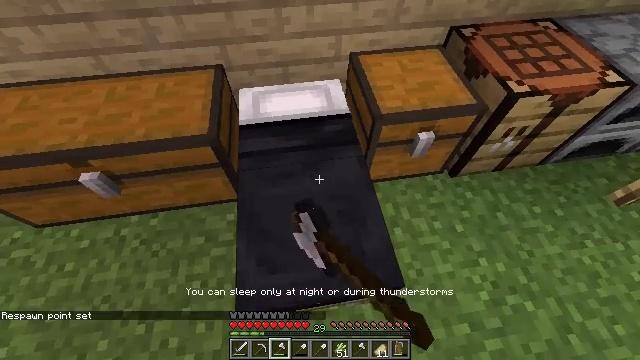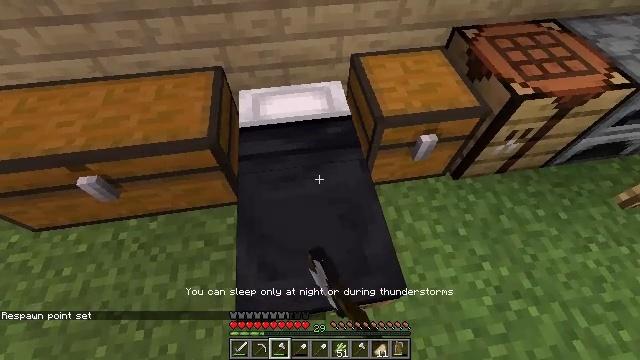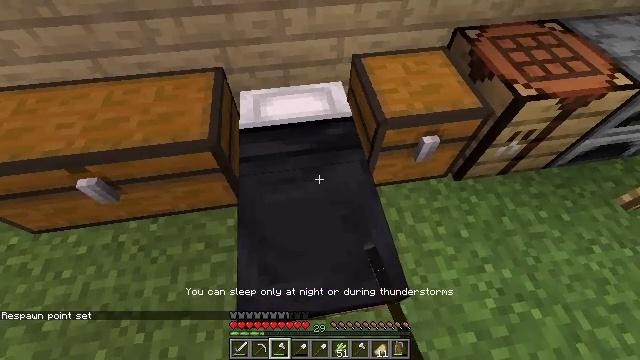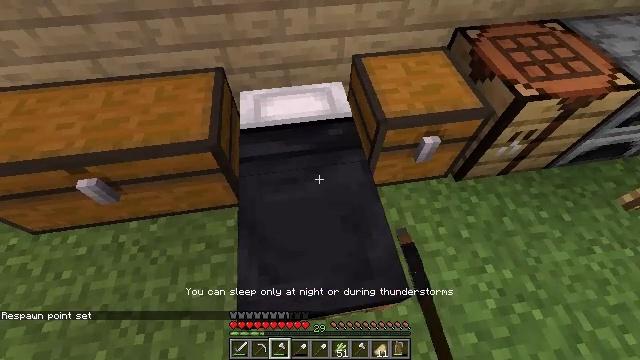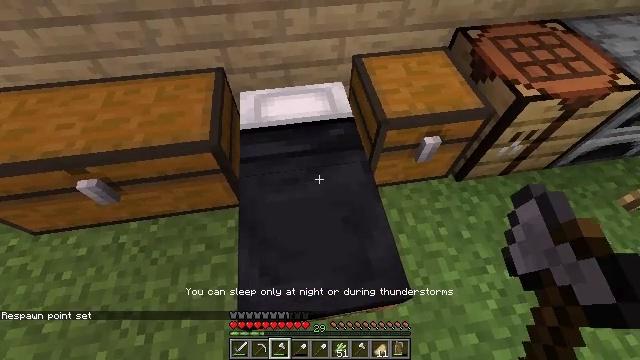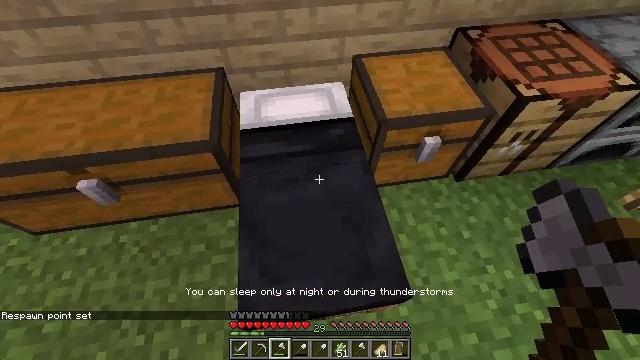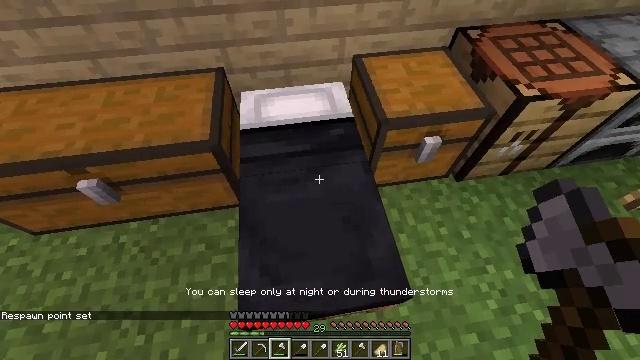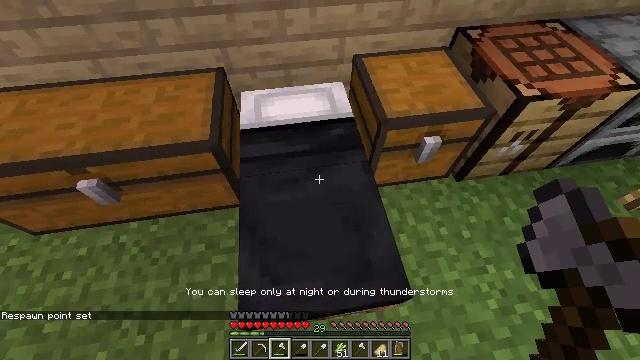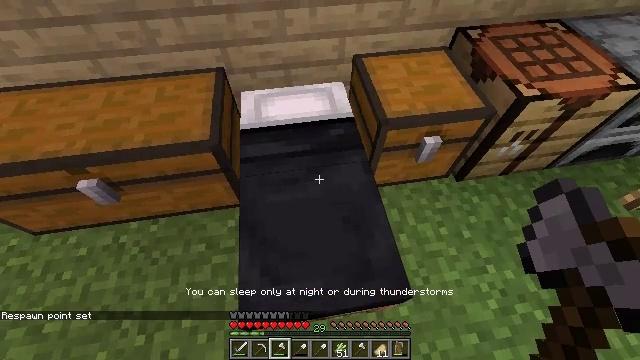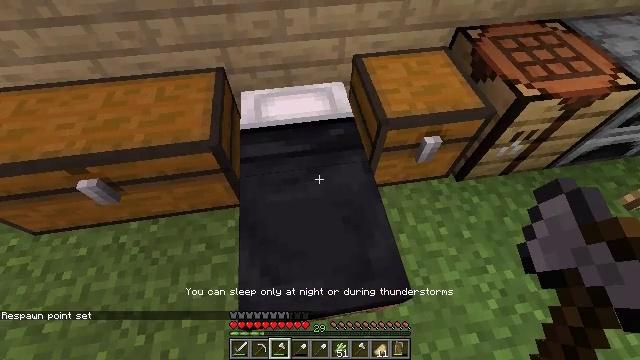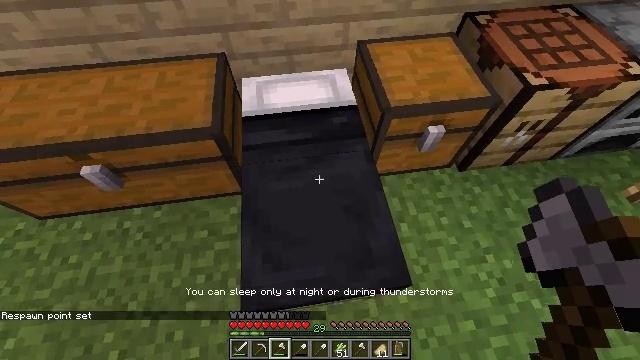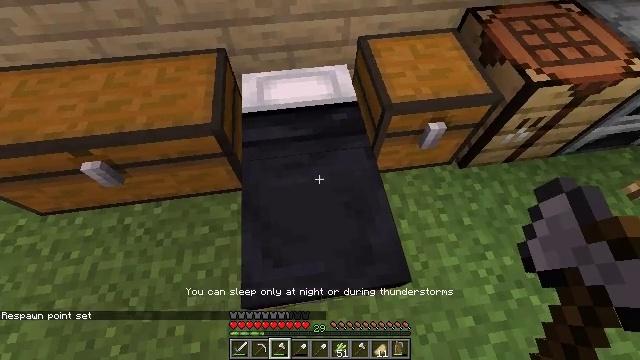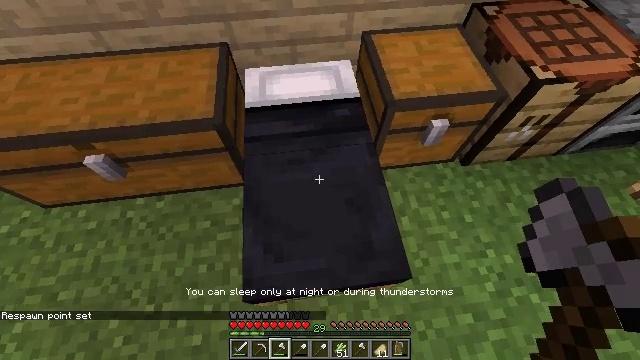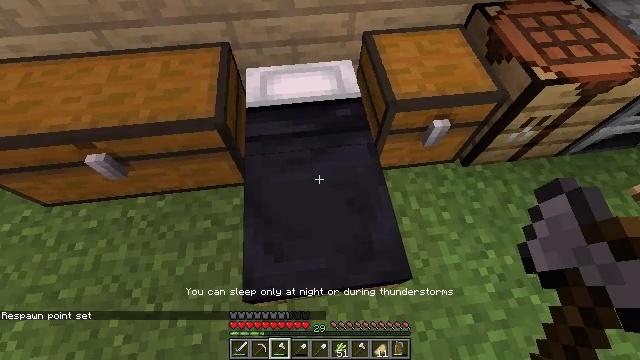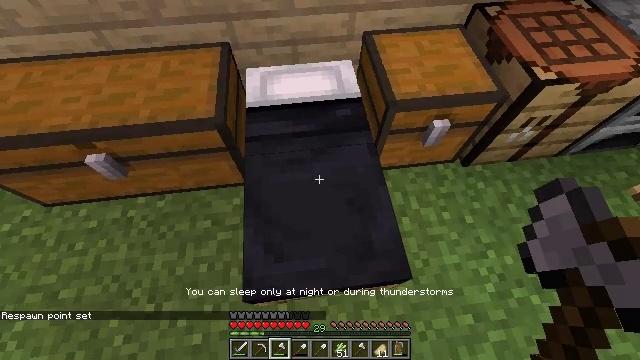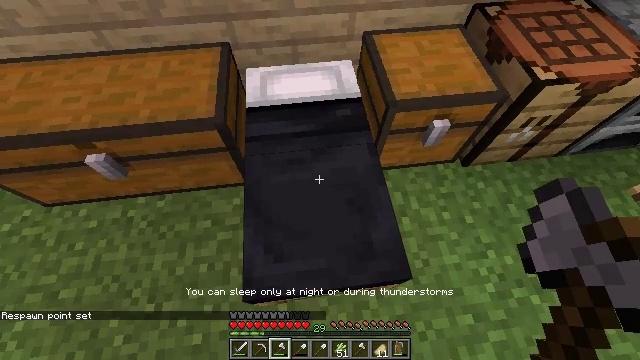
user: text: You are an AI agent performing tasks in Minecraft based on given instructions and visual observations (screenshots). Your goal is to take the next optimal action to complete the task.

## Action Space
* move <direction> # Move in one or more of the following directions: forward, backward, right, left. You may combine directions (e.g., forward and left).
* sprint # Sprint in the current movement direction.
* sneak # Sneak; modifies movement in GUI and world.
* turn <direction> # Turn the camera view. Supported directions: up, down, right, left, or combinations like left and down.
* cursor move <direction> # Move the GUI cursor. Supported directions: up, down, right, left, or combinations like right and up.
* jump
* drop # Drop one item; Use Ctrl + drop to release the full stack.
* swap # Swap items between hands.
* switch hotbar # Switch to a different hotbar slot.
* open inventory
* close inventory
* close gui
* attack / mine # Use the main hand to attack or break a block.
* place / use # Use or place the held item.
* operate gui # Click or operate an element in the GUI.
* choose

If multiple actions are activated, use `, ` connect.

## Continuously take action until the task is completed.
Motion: motion action
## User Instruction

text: Gather the black bed from your house.
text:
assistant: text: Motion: no_op
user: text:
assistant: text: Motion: no_op
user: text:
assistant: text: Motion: no_op
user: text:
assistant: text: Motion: no_op
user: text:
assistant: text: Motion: no_op
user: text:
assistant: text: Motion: no_op
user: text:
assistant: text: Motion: no_op
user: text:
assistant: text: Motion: no_op
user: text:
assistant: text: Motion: no_op
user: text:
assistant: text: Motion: turn down
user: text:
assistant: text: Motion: no_op
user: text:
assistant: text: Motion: no_op
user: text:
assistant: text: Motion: no_op
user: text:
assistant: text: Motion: no_op
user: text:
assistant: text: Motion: no_op
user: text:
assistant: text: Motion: no_op
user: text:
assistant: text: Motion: no_op
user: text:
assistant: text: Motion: no_op
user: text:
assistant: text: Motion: use / place
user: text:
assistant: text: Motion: use / place
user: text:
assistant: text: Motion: no_op
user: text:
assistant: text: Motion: no_op
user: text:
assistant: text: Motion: no_op
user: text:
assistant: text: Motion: no_op
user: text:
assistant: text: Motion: no_op
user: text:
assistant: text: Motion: turn left and up
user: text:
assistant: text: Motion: turn up
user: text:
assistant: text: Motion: no_op
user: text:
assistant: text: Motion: no_op
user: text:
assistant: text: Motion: no_op